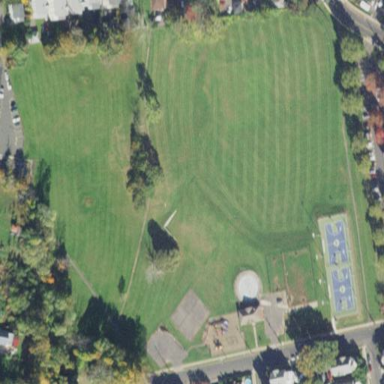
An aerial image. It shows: Park categorized as Existing Preserved Open Space.